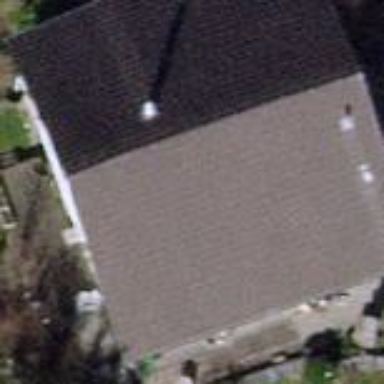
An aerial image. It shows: Gabled roof house.